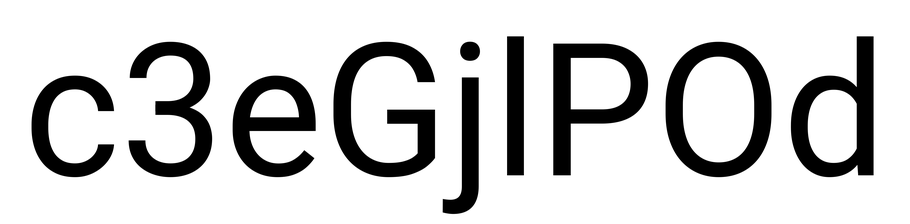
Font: Roboto_Regular